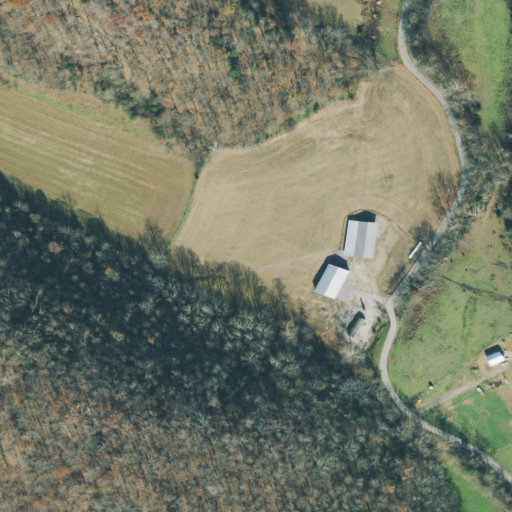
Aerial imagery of valley in Tennessee named Crosslin Hollow containing deciduous forest, pasture, mixed forest, open development, medium intensity development, high intensity development, and low intensity development